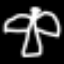
Label: angel